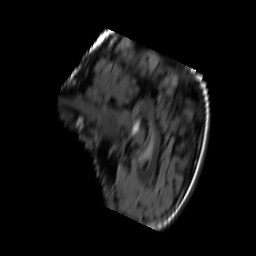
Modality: FLAIR
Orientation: sagittal
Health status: ill
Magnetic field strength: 3 T